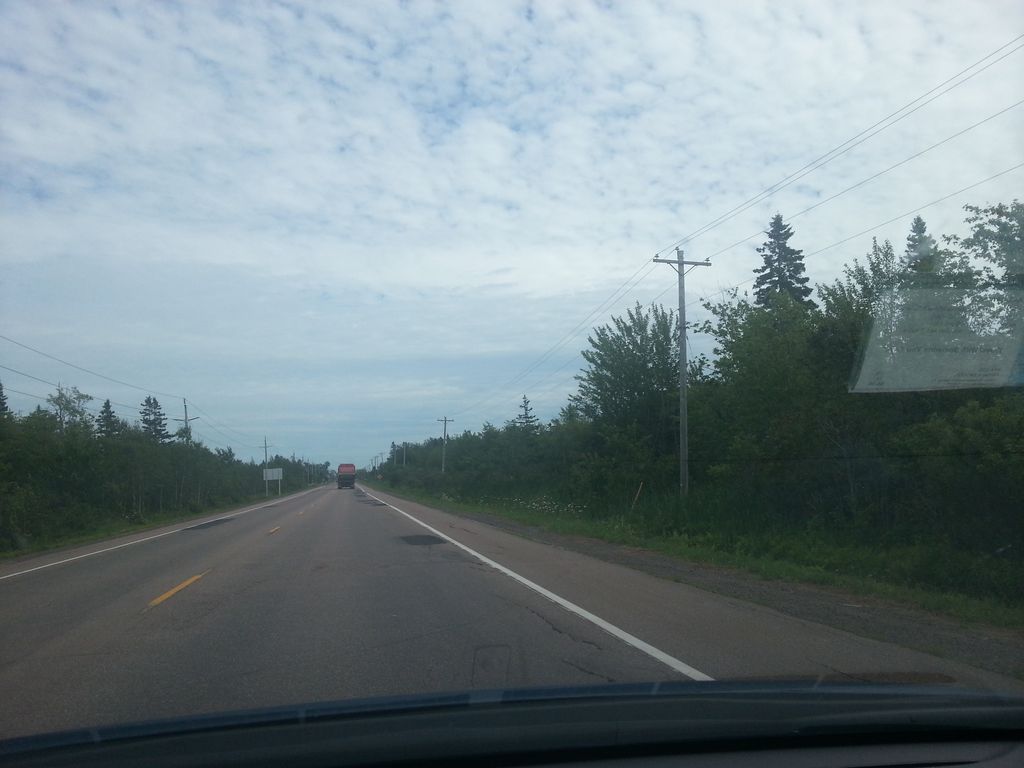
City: charlottetown